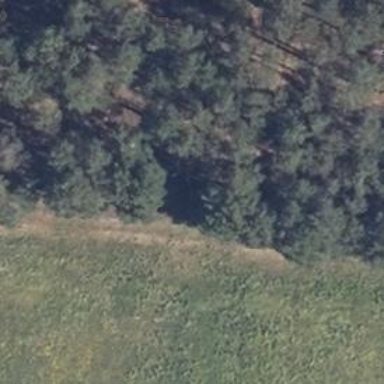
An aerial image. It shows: Hunting stand.